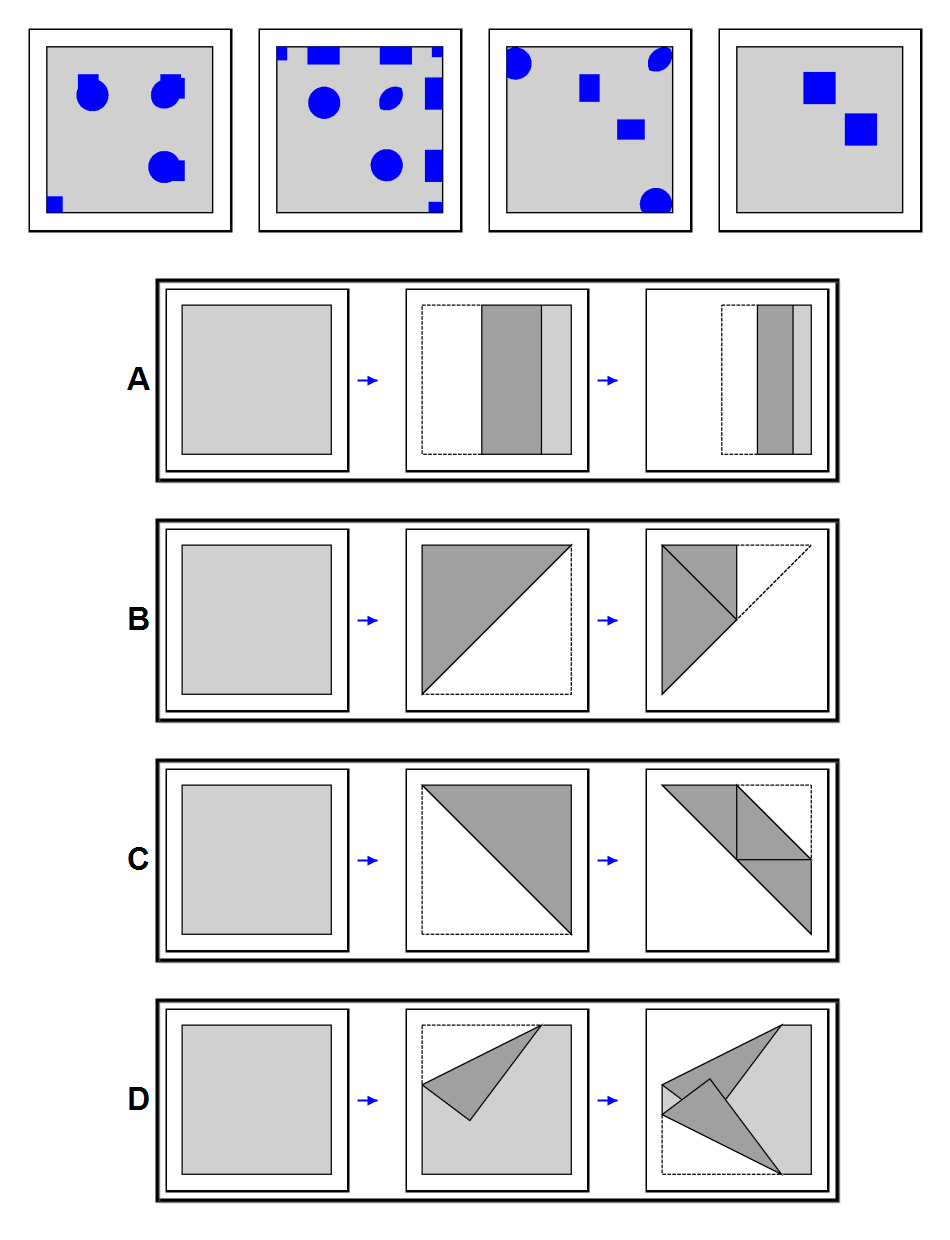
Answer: B